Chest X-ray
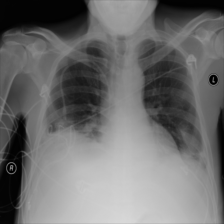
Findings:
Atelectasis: negative
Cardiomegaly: negative
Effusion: negative
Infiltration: negative
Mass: negative
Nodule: negative
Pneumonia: negative
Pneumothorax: negative
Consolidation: negative
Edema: negative
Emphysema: negative
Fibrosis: negative
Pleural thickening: negative
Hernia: negative